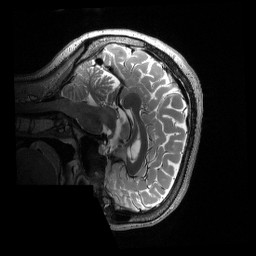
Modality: T2w
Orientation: sagittal
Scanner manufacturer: siemens
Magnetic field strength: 3 T
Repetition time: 3.2 s
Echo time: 0.563 s